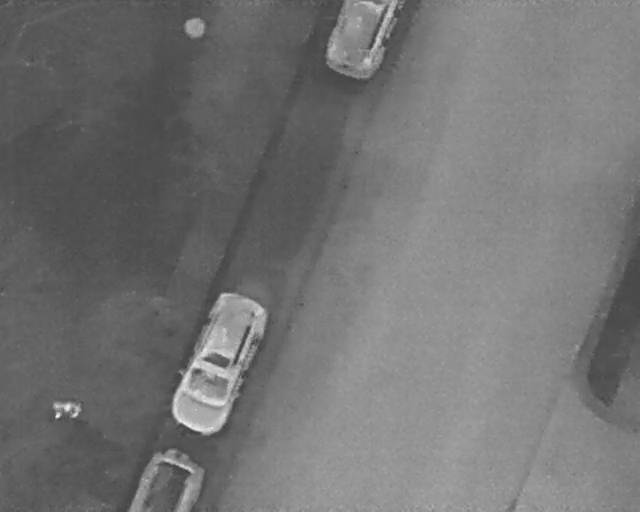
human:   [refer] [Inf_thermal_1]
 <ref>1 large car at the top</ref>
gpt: <box>[[50, 0, 62, 15, 2]]</box>

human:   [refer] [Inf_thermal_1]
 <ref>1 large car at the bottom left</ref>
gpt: <box>[[20, 86, 30, 100, 2]]</box>

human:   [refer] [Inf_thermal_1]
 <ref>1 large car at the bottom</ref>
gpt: <box>[[23, 64, 45, 76, 20]]</box>